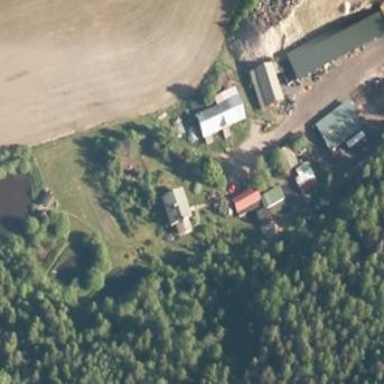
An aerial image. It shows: Farmyard area.